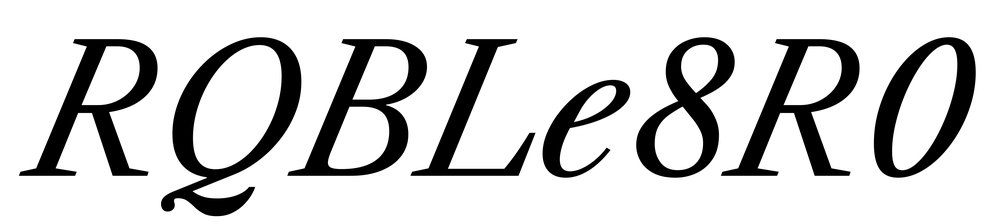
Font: LibreCaslonText-Italic_Italic